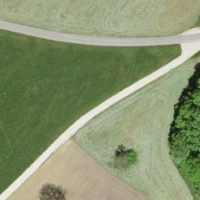
EUNIS habitat code: 25
Species observed at this site:
Primula veris